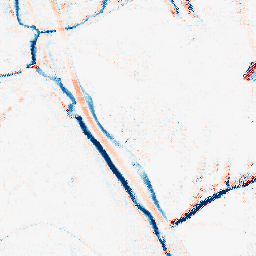
Category: morphological
Decomposition family: morphological_ellipse
Decomposition parameters: operation: average
width: 5
height: 10
Upsampling method: regularized
Upsampling parameters: scale: 4
lambda_reg: 0.1
Upsampling scale: 4